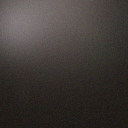
Screen state: off